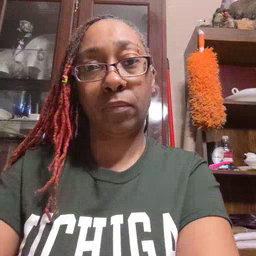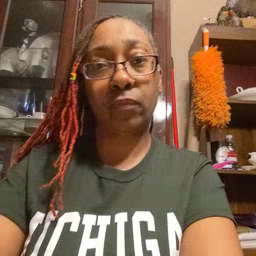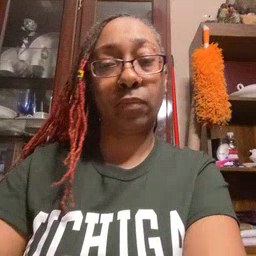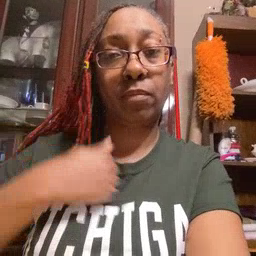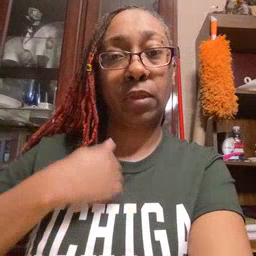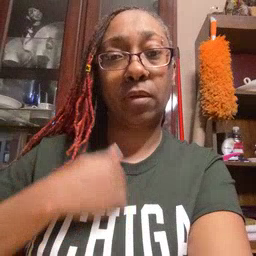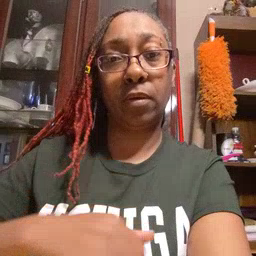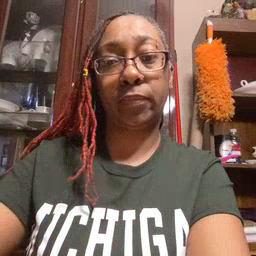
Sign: bath